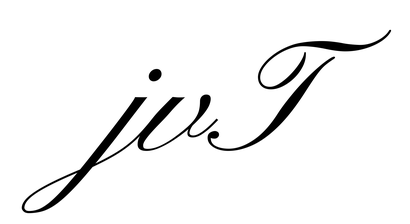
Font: PinyonScript-Regular